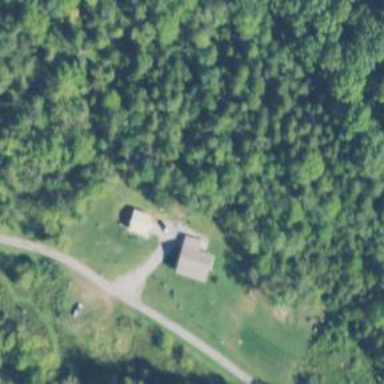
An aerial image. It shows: Driveway.